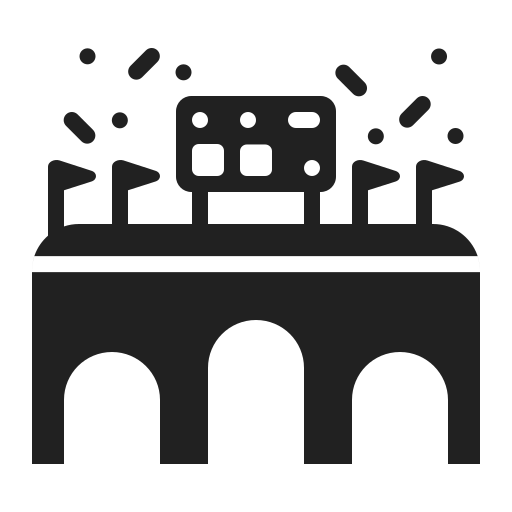
stadium high contrast